Question: Some years ago this destiny plots were posted. Now i need to create similar sketches,
does anyone know how these were created? and what technology would be the best to make something similar?

This graph was originally posted here...
<URL>
Thanks!
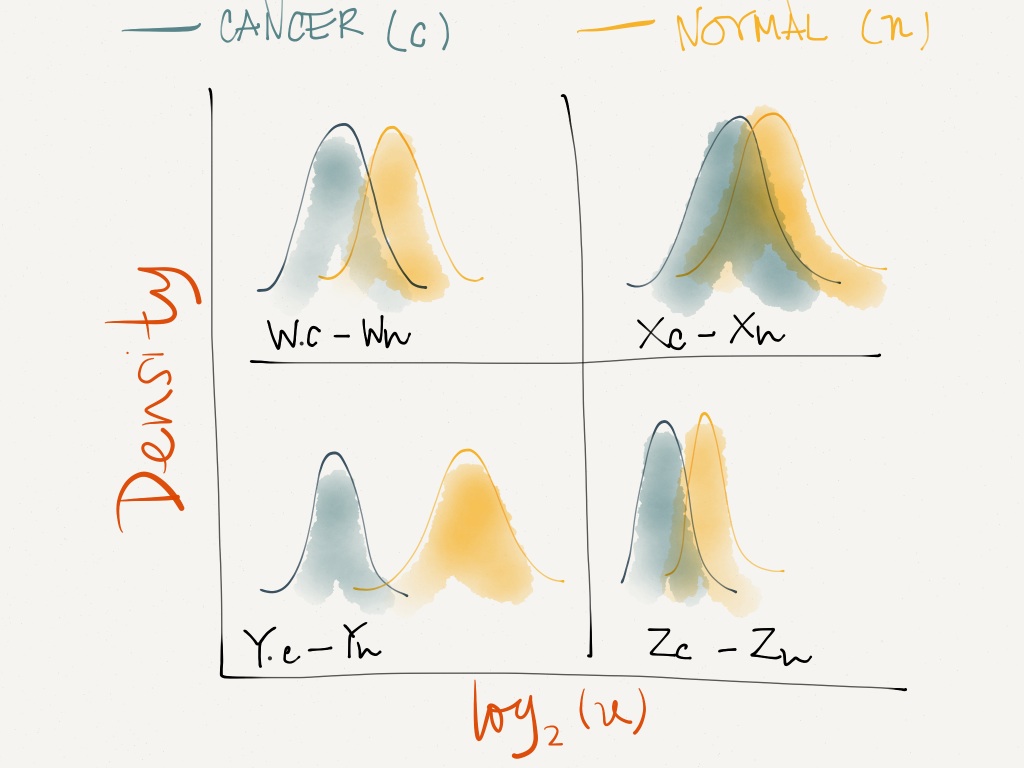
Answer: There is this matplotlib method in python 'xkcd()' which is intended to give plots that sckechy look. It will give that kind of handmade look to any of your matplotlib plots.
I am not sure wether you asked for this, but I felt creative anyways:
'''
# Load libraries
import numpy as np
import matplotlib.pyplot as plt
import scipy.stats as stats
# Set style and an auxiliar list
plt.style.use('bmh')
figs = []
# Initialise figure and let no space between subplots
f = plt.figure(figsize = (15,15))
f.subplots_adjust(hspace=0, wspace=0)
# Set the main plot axis labels as text boxes
f.text(0.5, 0.04, r'log2(u)', ha='center', va='center', fontsize=50, color = 'firebrick')
f.text(0.06, 0.5, 'Density', ha='center', va='center', rotation='vertical', fontsize=50, color = 'firebrick')
#Add some magic
plt.xkcd(scale=5, length=800)
# For each plot
for i in range(4):
plt.subplot(2,2,i+1)
# Remove internal axis labels
if i in [0,1]:
plt.xticks([], [])
if i in [1,3]:
plt.yticks([], [])
# Set figure captions
difs = [r'$W_c - W_n$', r'$X_c - X_n$', r'$Y_c - Y_n$',r'$Z_c - Z_n$']
plt.text(0,0,difs[i], fontsize=30, ha = 'center',bbox = dict(facecolor='white', alpha=0.6, edgecolor='red'))
# generate a couple of gaussians to plot with random mu and sigma
x = np.linspace(-5,5, 100)
sigma = (np.random.rand()+0.5)
mu1 = np.random.choice([-2,-1,0,1,2])
mu2 = mu1
while mu2 == mu1:
mu1 = np.random.choice([-2,-1,0,1,2])
x1 = stats.norm(mu1,sigma).pdf(x)
x2 = stats.norm(mu2,sigma).pdf(x)
# We generate the fill plots
a = plt.fill(x, x1, alpha = 0.3,label='C')
b = plt.fill(x, x2, alpha = 0.3,label='N', color = 'coral')
plt.xlim(-6,6)
#get the figures to use them for the legend
figs.extend([a,b])
# Set the main legend
L=f.legend(figs[0:2],loc='upper center',
ncol=2, fancybox=True, shadow=True, fontsize = 40)
L.get_texts()[0].set_text('CANCER (c)')
L.get_texts()[1].set_text('NORMAL (n)')
plt.show()
'''
<URL>